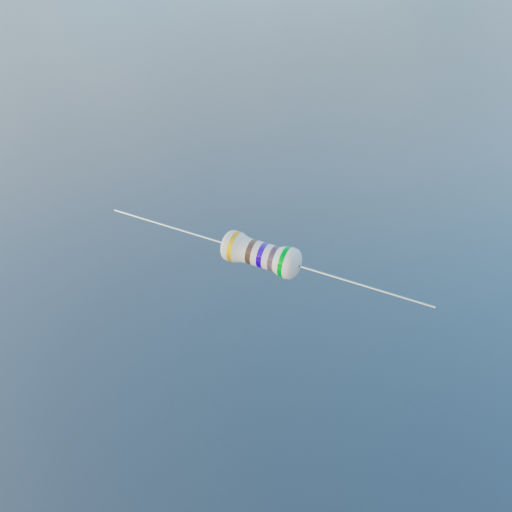
Resistor colour bands (in order): gold, brown, blue, gray, green